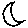
Label: moon